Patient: sex M, age 71
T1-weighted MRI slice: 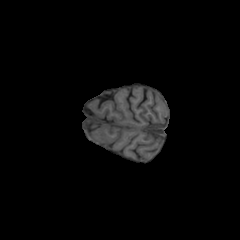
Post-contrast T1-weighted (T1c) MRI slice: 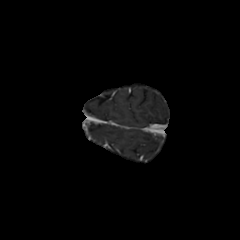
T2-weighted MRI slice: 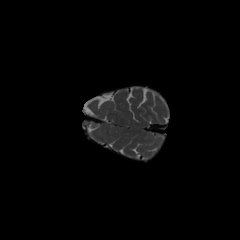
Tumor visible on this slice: no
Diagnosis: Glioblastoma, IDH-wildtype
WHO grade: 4